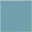
Piece: xx